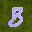
Label: 8